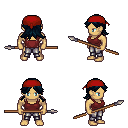
a pixel art fantasy rpg character, male body template, human, tanned skin, maroon pirate shirt, metal pants, raven loose hair, red bandana, spear, four views (front, back, left, right), 2x2 character sprite sheet, small pixel art, hard edges, no anti-aliasing